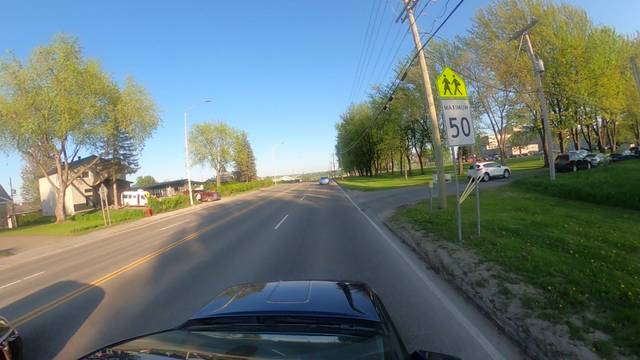
Region: Canada
Coordinates: 46.793, -71.361